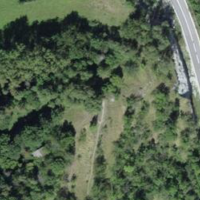
EUNIS habitat code: 52
Species observed at this site:
Parnassius apollo